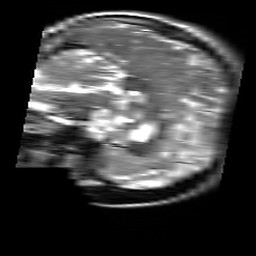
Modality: T2w
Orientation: sagittal
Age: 20
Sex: female
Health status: healthy
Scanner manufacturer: siemens
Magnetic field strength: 3 T
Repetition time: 4.01 s
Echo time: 0.116 s